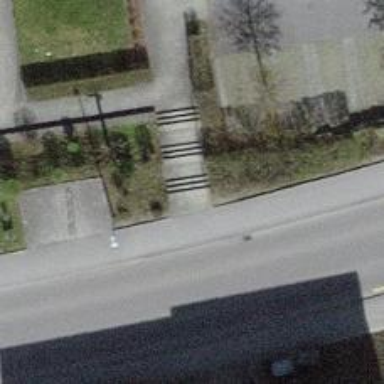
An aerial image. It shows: Set of steps on the road.